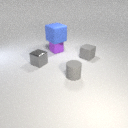
small gray rubber cube to the right of small gray metal cube